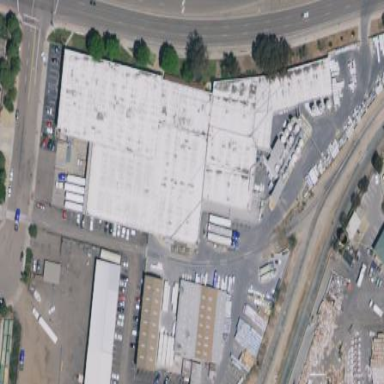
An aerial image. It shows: Commercial building.